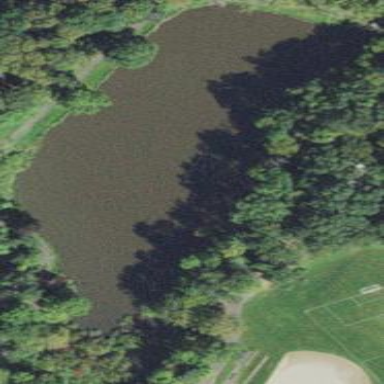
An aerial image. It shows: Pond surrounded by natural water.